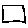
Label: square